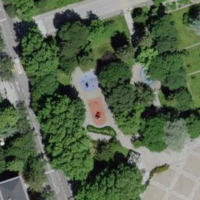
EUNIS habitat code: 55
Species observed at this site:
Sylvia atricapilla